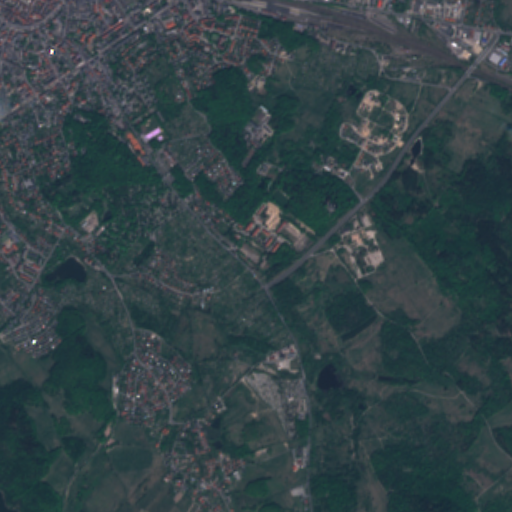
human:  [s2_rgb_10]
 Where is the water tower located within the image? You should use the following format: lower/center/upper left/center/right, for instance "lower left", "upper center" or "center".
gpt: The water tower is located in the upper center of the image.
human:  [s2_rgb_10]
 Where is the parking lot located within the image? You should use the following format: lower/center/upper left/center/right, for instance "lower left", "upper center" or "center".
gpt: There is no parking lot in the image.